Interaction volume radius: 10 \u00c5
Interaction volume height: 10 \u00c5
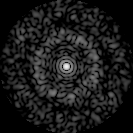
Disorder parameter: 0.8311